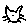
Label: cat